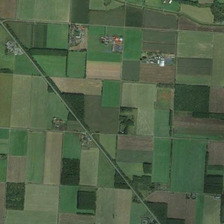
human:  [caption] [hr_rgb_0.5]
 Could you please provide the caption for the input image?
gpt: many pieces of farmlands are together .

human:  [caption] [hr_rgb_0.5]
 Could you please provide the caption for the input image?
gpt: many pieces of farmlands are together .

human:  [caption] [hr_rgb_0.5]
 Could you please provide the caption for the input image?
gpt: many pieces of farmlands are together .

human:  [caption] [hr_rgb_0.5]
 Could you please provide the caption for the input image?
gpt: many pieces of farmlands are together .

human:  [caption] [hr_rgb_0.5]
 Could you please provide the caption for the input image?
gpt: many pieces of farmlands are together .